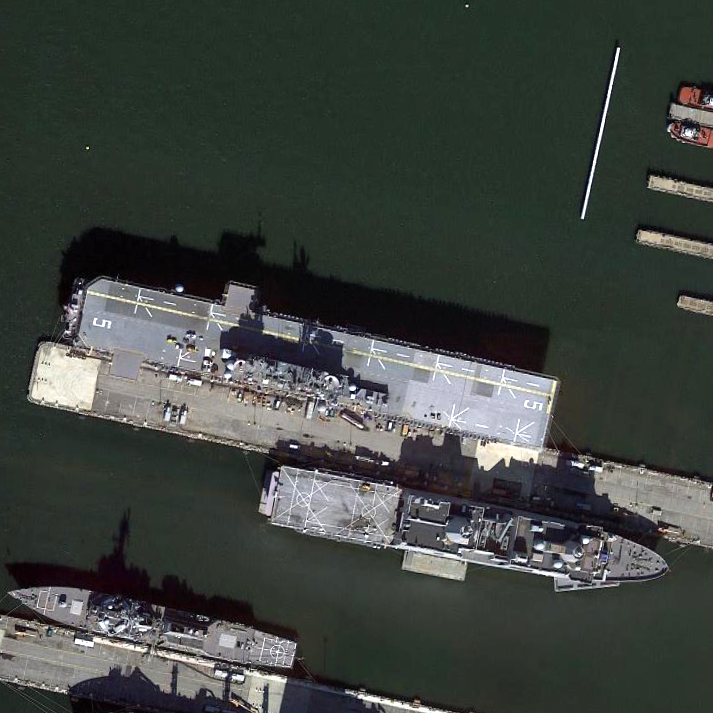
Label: assault